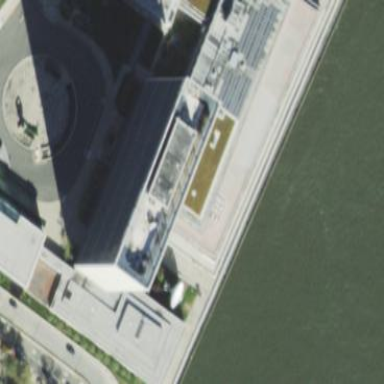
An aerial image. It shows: Part of building with flat concrete roof.